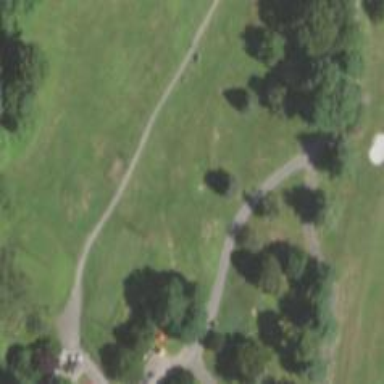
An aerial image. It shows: Service road designated as golf cart path.